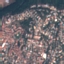
Land use / land cover class: Residential